Aerial crown-view tile of a tropical tree (Barro Colorado Island, Panama), acquired 20240716:
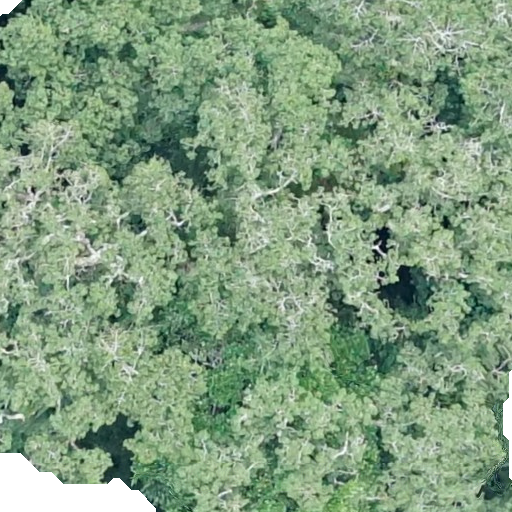
Species: Ceiba pentandra
GBIF accepted scientific name: Ceiba pentandra
Crown area: 689.109 m²